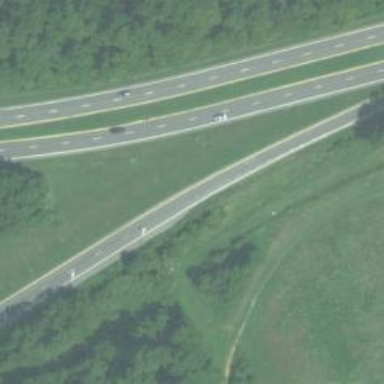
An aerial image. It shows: Trunk link road with asphalt surface.